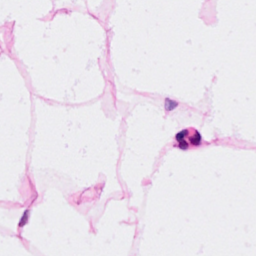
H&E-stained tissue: Breast